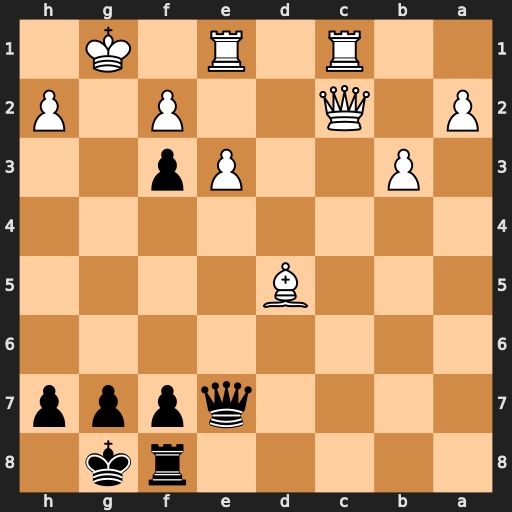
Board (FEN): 5rk1/4qppp/8/3B4/8/1P2Pp2/P1Q2P1P/2R1R1K1
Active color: b
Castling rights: -
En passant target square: -
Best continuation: Qg5+ Kf1 Qg2#